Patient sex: F
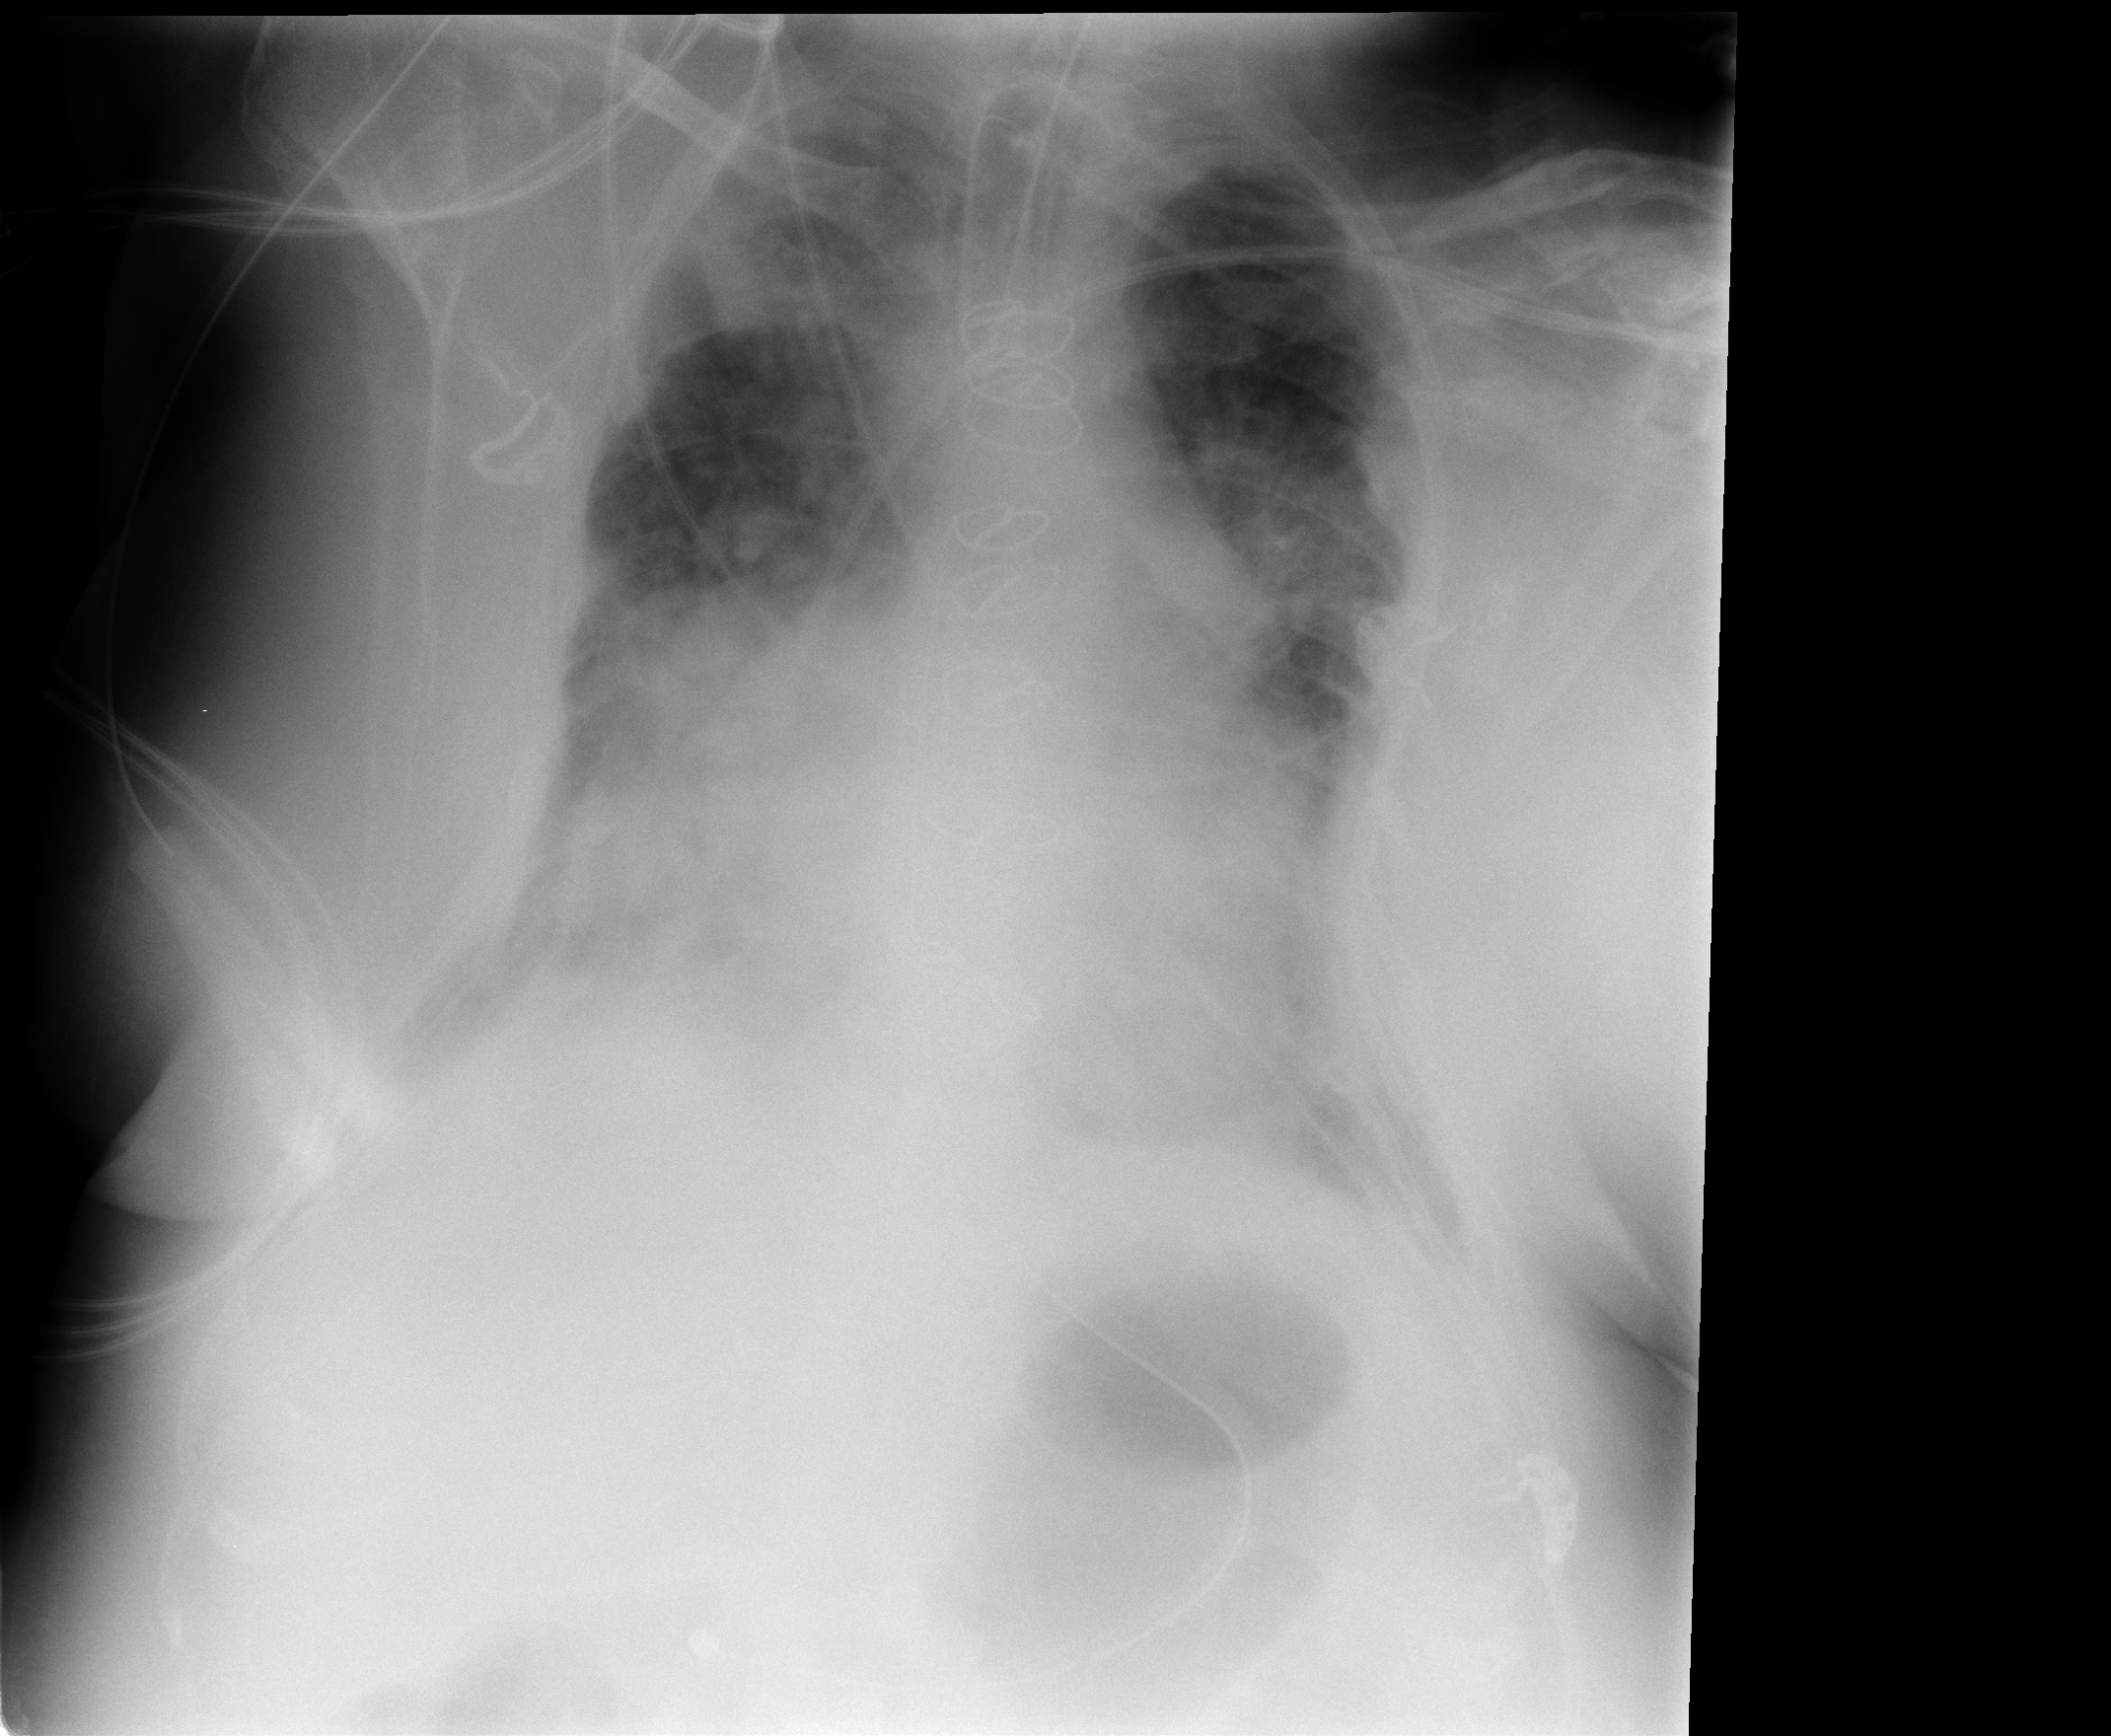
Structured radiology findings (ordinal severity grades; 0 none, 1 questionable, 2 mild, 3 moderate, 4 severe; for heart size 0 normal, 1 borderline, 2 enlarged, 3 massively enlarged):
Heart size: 2
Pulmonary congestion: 0
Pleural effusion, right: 2
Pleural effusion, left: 2
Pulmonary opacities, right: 3
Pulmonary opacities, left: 3
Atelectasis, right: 2
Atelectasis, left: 2